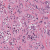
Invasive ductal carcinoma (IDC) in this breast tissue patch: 1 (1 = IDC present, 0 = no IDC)